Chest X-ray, PA view. Patient: 52 years old, sex M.
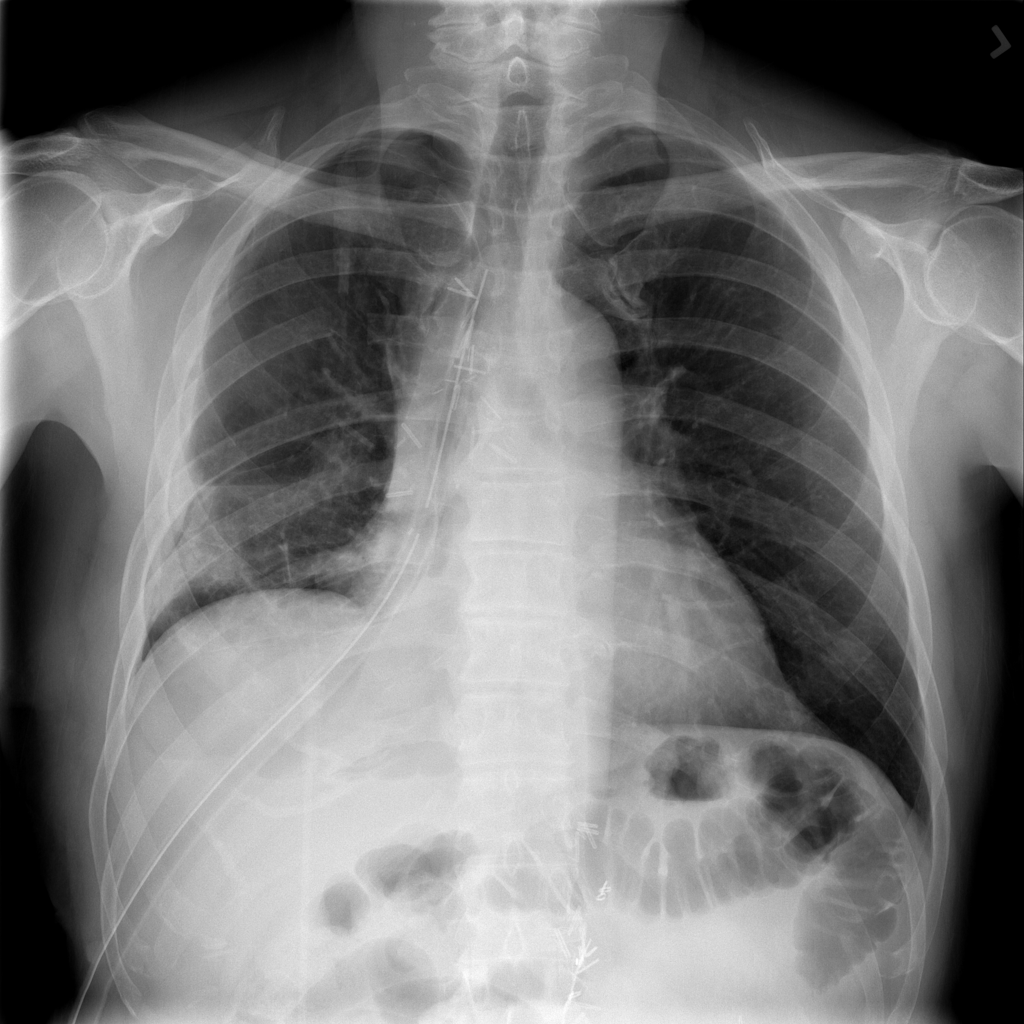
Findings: Pneumothorax